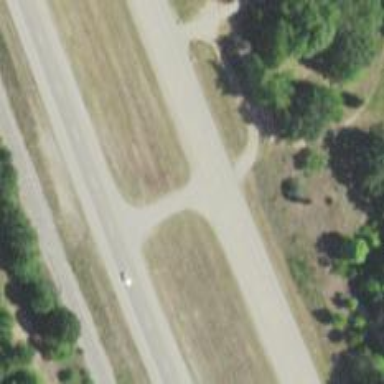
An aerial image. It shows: Trunk highway.